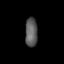
Tissue: lung
Cell type: Epithelial cells
Senescence score: 0.2249
Nuclear area (px): 350
Mean DAPI intensity: 91.574